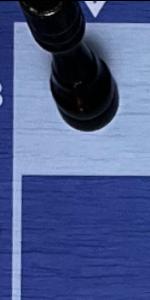
Label: Empty